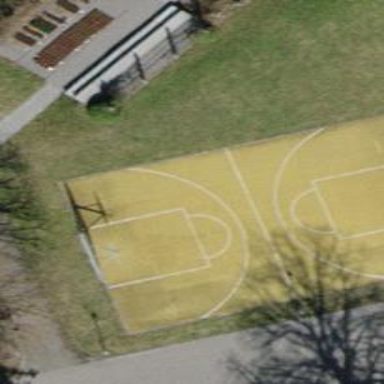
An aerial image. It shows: Basketball court in the leisure land pitch.